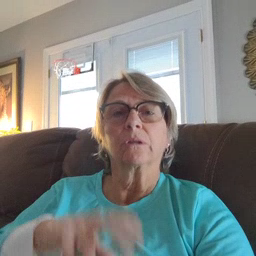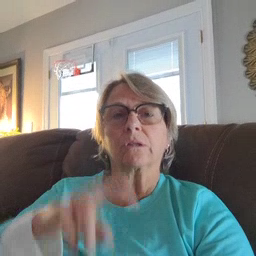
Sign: better